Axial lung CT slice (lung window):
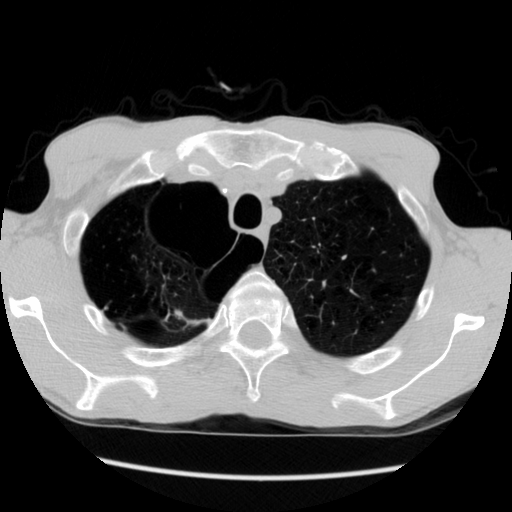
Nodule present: no